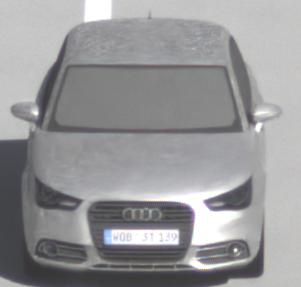
Make: Audi
Model: A1 Sportback 1.2 TFSI
Detailed model: A1 (8X) Sportback
Model produced from: 2012/03
Model produced until: 2014/11
Doors: 5
Color: white
Road condition: dry road
Daytime: morning or afternoon
Contrast: medium contrast